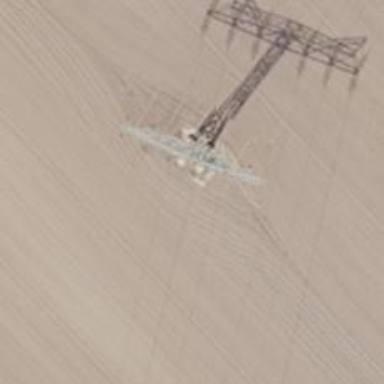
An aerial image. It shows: Power line is depicted.